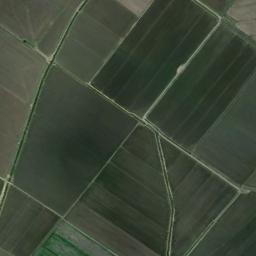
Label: rectangular_farmland